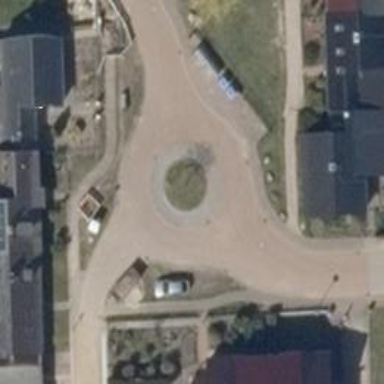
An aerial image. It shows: Turning loop on the road.